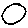
Label: circle